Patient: sex M, age 66
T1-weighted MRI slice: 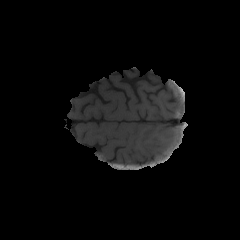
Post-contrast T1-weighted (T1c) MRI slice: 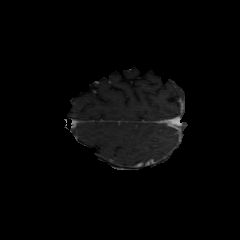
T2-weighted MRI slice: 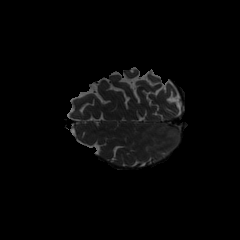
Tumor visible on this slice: no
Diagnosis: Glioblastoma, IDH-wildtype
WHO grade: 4